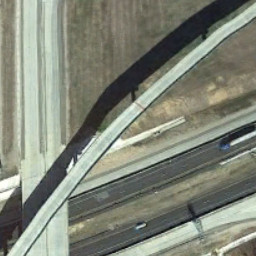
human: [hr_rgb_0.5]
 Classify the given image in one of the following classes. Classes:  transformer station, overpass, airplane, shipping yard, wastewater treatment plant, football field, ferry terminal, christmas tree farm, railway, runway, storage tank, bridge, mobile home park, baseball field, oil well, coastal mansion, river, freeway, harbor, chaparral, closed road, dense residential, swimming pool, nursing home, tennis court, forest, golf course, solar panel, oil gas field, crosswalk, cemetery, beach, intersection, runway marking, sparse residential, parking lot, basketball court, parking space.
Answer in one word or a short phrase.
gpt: overpass